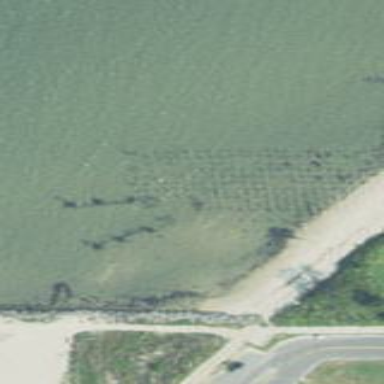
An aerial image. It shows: Pilings marking reef in the natural environment.